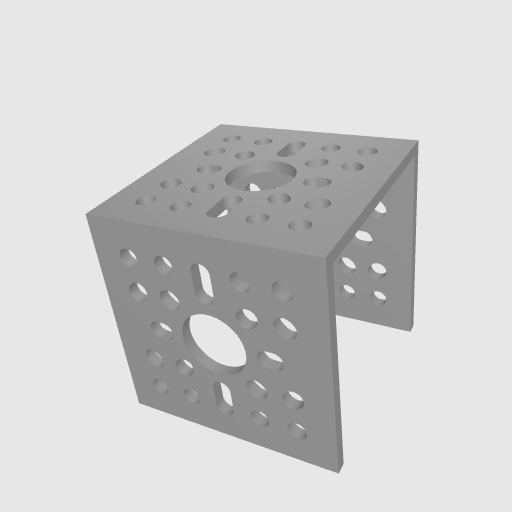
Part: UChannel1H